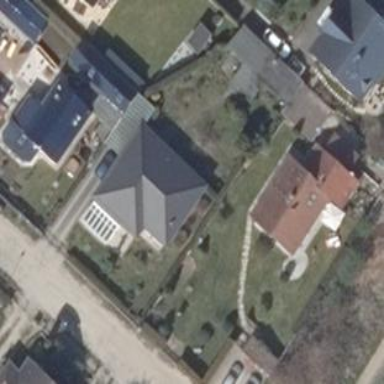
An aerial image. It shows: Detached building with hipped roof shape.